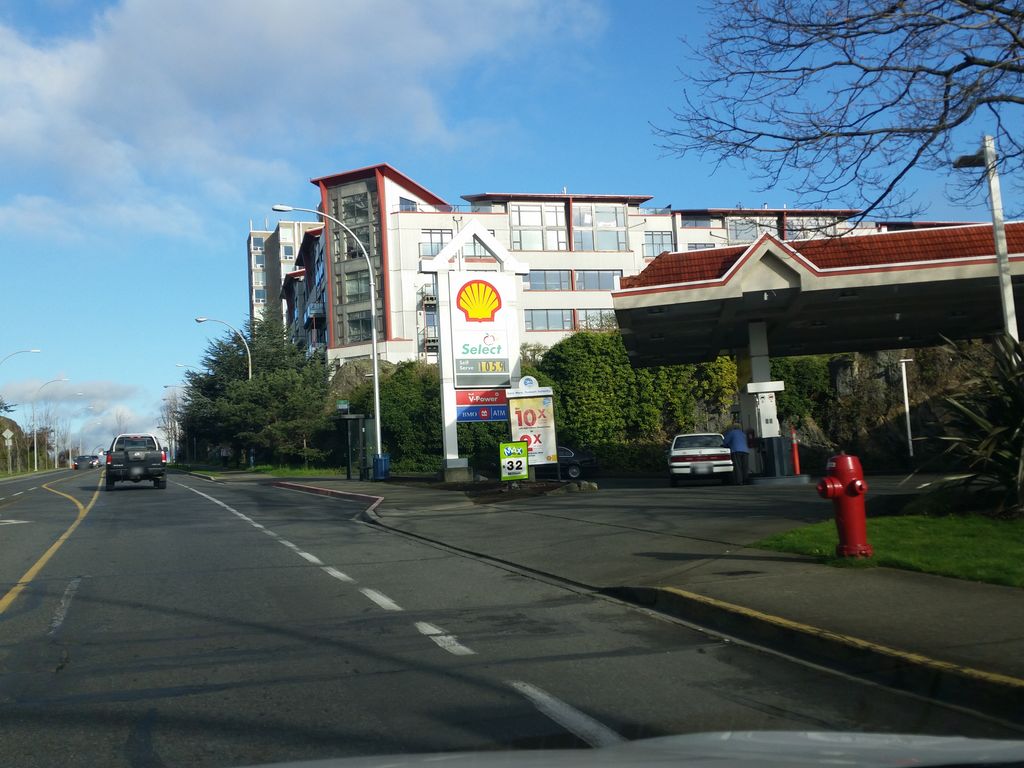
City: victoria